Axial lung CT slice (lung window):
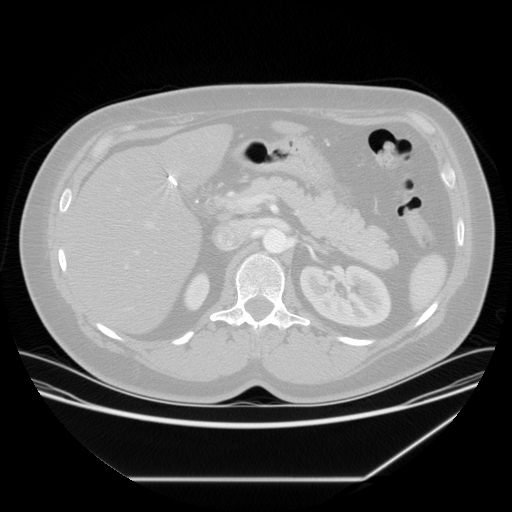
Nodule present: no